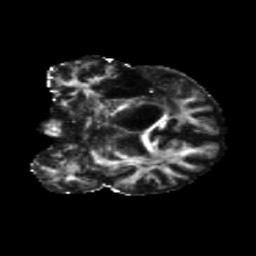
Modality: FA
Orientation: coronal
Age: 42
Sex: male
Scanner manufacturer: siemens
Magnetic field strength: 3 T
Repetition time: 5.25 s
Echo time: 0.08 s